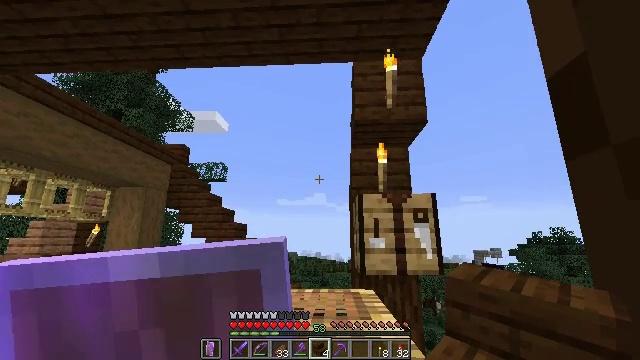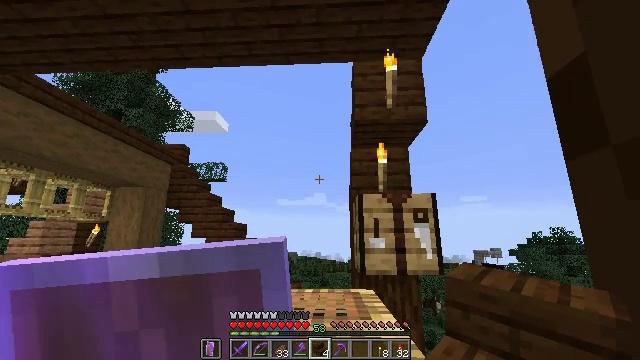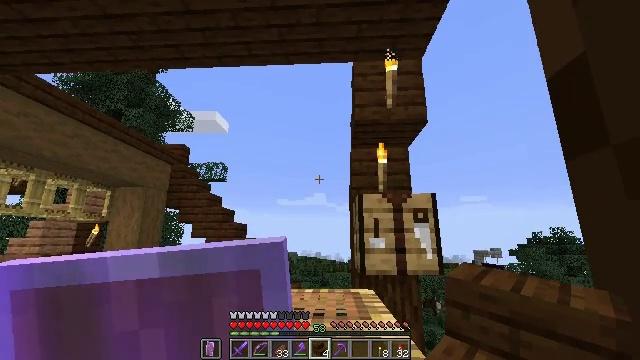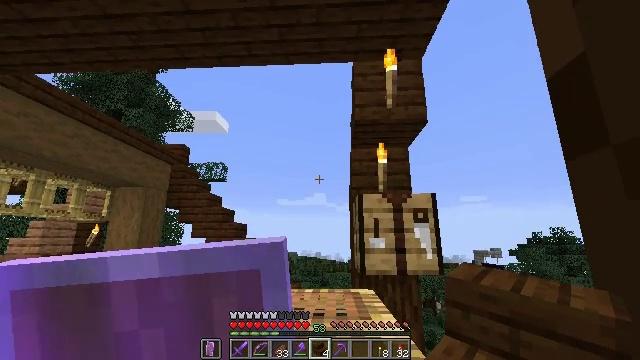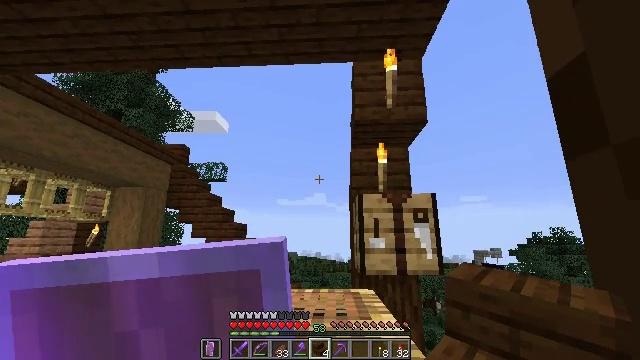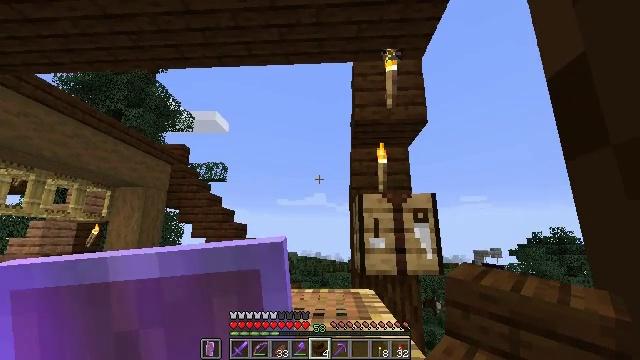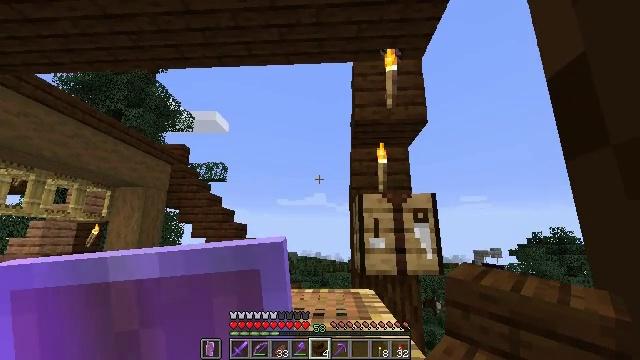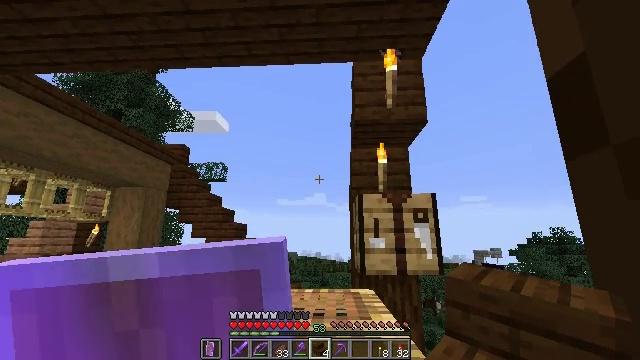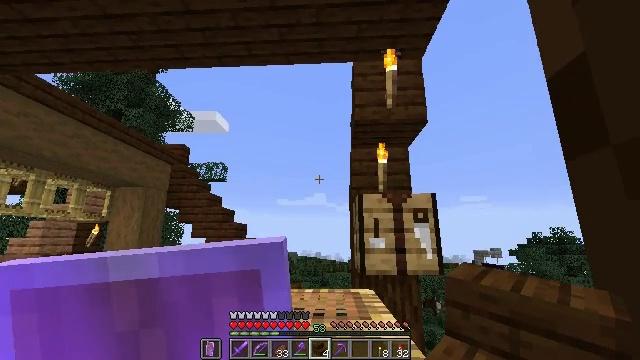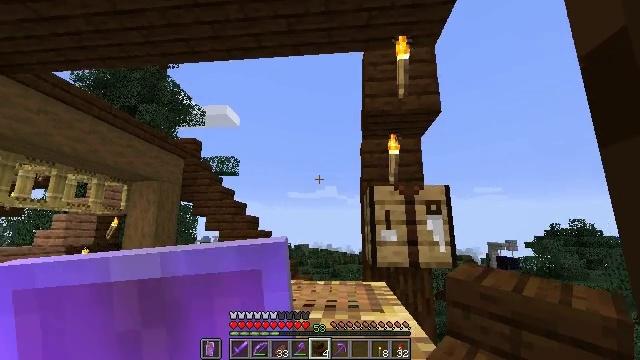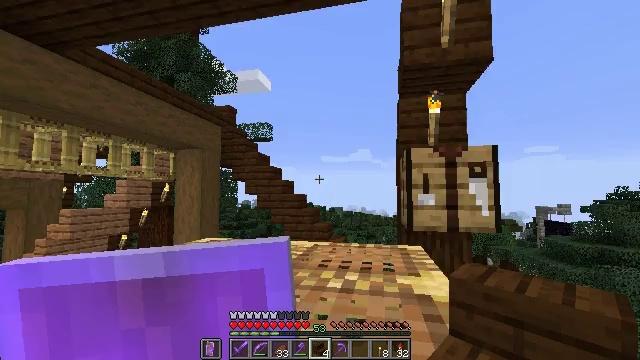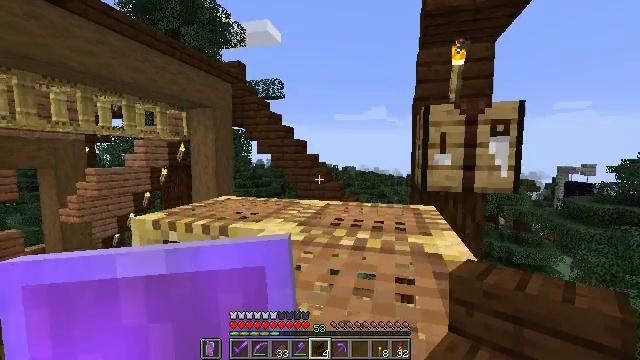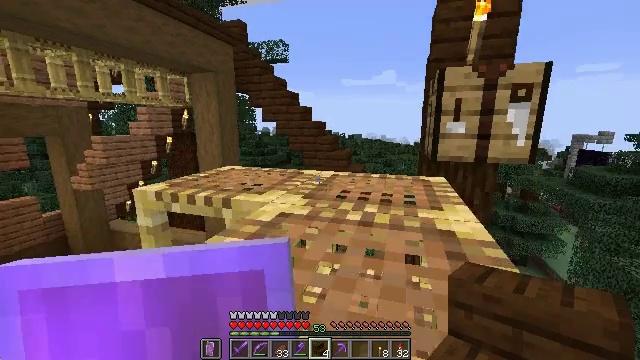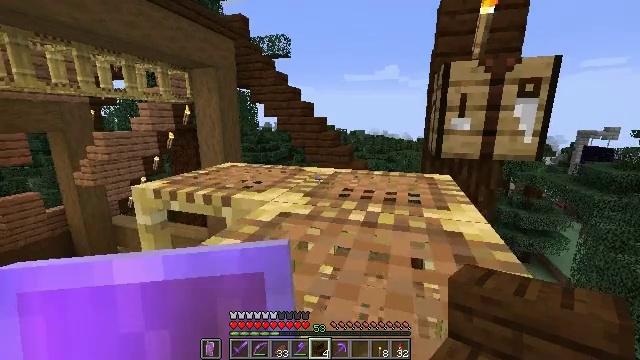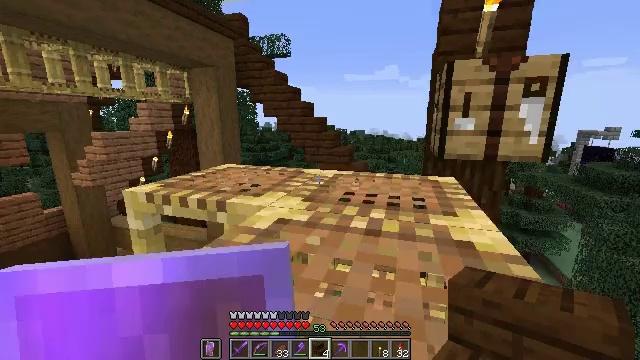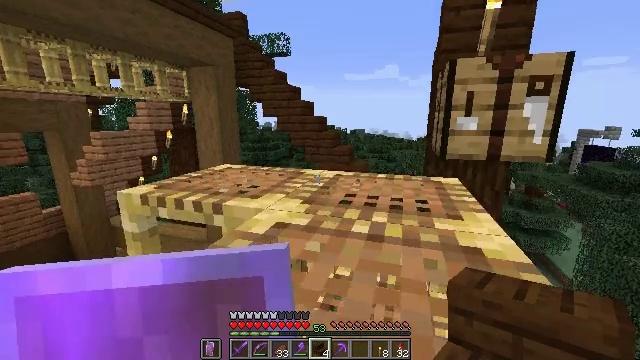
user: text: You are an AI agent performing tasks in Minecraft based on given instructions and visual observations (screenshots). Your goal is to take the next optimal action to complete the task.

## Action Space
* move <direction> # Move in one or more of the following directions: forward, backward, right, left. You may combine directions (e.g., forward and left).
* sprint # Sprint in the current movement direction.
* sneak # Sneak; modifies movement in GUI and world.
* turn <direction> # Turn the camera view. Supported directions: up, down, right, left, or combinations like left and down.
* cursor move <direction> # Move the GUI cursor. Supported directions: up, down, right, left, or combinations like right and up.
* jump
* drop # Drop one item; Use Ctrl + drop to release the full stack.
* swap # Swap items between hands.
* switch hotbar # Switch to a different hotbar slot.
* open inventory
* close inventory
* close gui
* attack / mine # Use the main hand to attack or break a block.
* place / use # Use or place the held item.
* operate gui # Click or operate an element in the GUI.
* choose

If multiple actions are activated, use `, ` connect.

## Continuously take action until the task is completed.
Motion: motion action
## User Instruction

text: Mine scaffolding to move it.
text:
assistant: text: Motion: sneak
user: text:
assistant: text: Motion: sneak
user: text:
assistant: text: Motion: sneak
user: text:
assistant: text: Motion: sneak
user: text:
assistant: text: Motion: sneak
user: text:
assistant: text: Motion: sneak
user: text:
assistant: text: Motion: sneak
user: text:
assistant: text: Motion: sneak
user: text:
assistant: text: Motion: move forward, sneak, turn left and down
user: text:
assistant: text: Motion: move forward, sneak, turn left and down
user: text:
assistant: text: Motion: move forward, sneak, turn left and down
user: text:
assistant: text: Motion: move forward, sneak, turn left and down
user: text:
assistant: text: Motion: move forward, sneak
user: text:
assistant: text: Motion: move forward, sneak
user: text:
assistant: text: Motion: move forward, sneak
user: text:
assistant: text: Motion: move forward, sneak
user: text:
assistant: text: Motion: move forward, sneak
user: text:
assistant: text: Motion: move forward, sneak
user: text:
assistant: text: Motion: move forward, sneak
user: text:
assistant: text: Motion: move forward, sneak
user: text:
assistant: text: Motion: move forward, sneak, turn right and down
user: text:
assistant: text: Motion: move forward, sneak, turn right and down
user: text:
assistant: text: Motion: move forward, sneak
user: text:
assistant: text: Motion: move forward, sneak
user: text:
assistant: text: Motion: move forward, sneak
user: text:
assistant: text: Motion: move forward, sneak
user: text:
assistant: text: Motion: move forward, sneak
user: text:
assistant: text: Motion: move forward, sneak, turn down
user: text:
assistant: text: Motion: sneak, turn down
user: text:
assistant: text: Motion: sneak, turn right and down